Question: JUnit Runner class is unable to locate the Steps definition file with project structure Below:
and JunitRunner class under
[ Following is the syntax of JUnitRunner class
'''
package com.cucumbertestrunner;
import cucumber.api.CucumberOptions;
import cucumber.api.junit.Cucumber;
import org.junit.runner.RunWith;
@RunWith(Cucumber.class)
@CucumberOptions(features ={"src/test/resources/TestSteps.feature"},
glue ={"src/test/java/com"},strict = true,plugin = {"pretty", "html:target/cucumber"})
public class TestRunner {
}
'''
at cucumber.api.PendingException: TODO: implement me at cucumber.runtime.junit.JUnitReporter.addFailure(JUnitReporter.java:134)
cucumber.runtime.junit.JUnitReporter.addFailureOrIgnoreStep(JUnitReporter.java:122)
at cucumber.runtime.junit.JUnitReporter.result(JUnitReporter.java:91)
at cucumber.runtime.Runtime.runStep(Runtime.java:281)
at cucumber.runtime.model.StepContainer.runStep(StepContainer.java:44)
at cucumber.runtime.model.StepContainer.runSteps(StepContainer.java:39)
at cucumber.runtime.model.CucumberScenario.run(CucumberScenario.java:44)
at cucumber.runtime.junit.ExecutionUnitRunner.run(ExecutionUnitRunner.java:91)
at cucumber.runtime.junit.FeatureRunner.runChild(FeatureRunner.java:63)
at cucumber.runtime.junit.FeatureRunner.runChild(FeatureRunner.java:18)
at org.junit.runners.ParentRunner$3.run(ParentRunner.java:238)
at org.junit.runners.ParentRunner$1.schedule(ParentRunner.java:63)
at org.junit.runners.ParentRunner.runChildren(ParentRunner.java:236)
at org.junit.runners.ParentRunner.access$000(ParentRunner.java:53)
at org.junit.runners.ParentRunner$2.evaluate(ParentRunner.java:229)
at org.junit.runners.ParentRunner.run(ParentRunner.java:309)
at cucumber.runtime.junit.FeatureRunner.run(FeatureRunner.java:70)
Please Help.
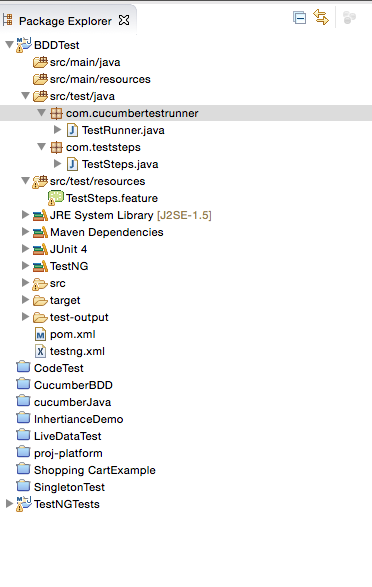
Answer: Please look into the TestSteps class, and what the step methods contain. Throwing the PendingException is the default implementation for the steps. You have to actually implement what the step should do.
Apart from that, I suggest to setthe location of the steps as a package, because steps are defined in classes and those have to be located in the classpath.
For example
'''
glue = {"com.teststeps"}
'''
I also suggest to refer to the feature files in the classpath, as they are located in the resources folder
'''
features = {"classpath:TestSteps.feature}
'''